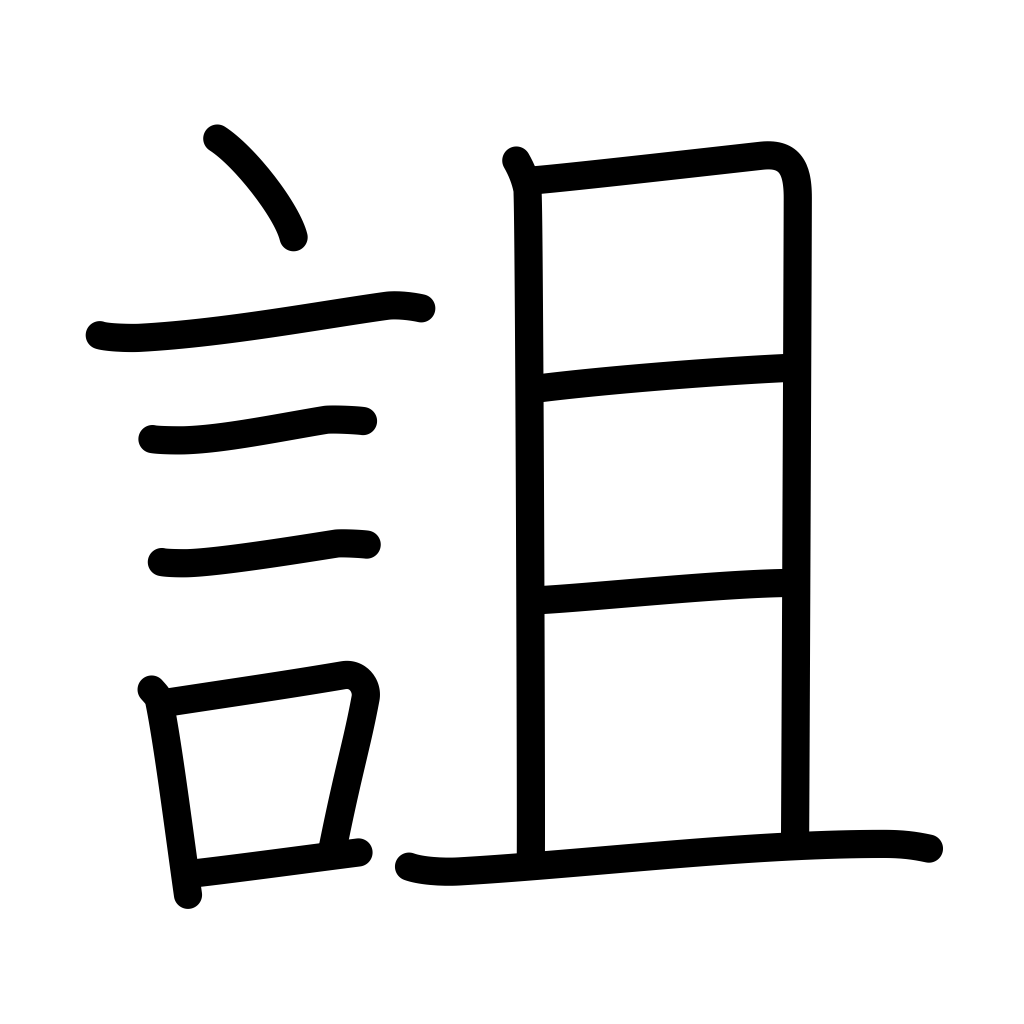
Meaning: curse